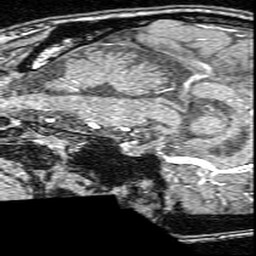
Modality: angio
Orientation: sagittal
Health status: ill
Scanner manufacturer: siemens
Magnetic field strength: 3 T
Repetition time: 0.022 s
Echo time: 0.00395 s